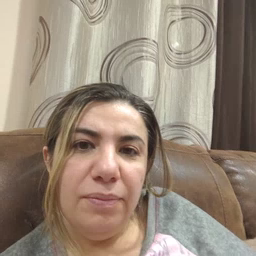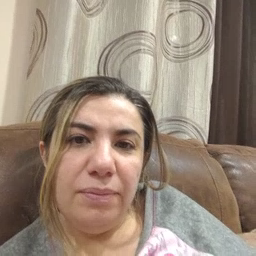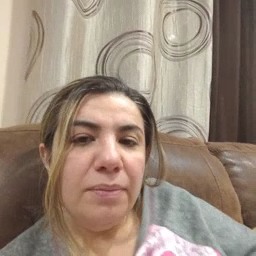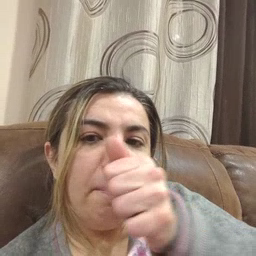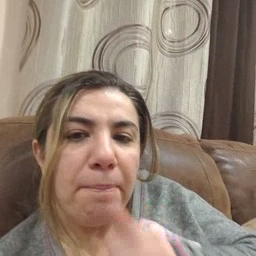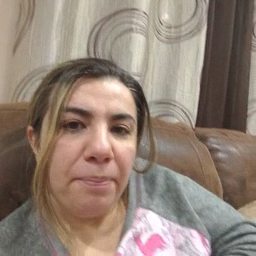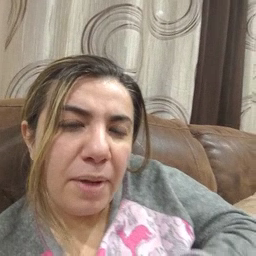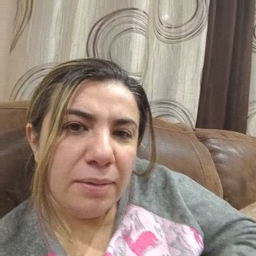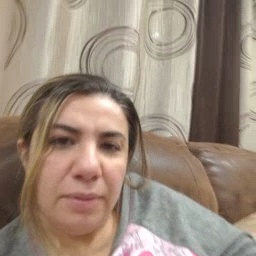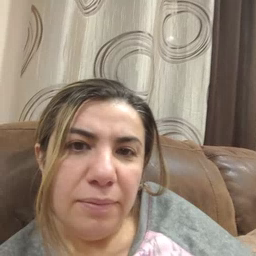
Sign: hide